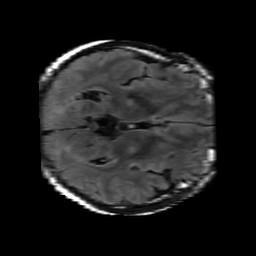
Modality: FLAIR
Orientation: axial
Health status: ill
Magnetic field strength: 3 T